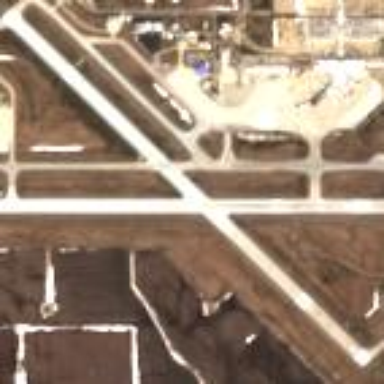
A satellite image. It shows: Runway in airport area.